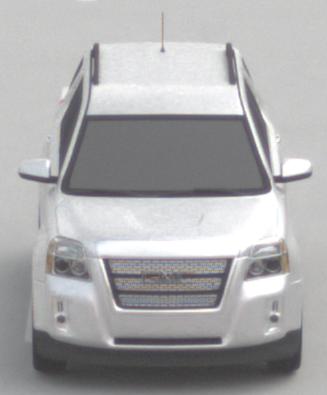
Make: GMC
Model: Terrain
Detailed model: Gen. 1
Model produced from: 2009
Model produced until: 2017
Doors: 5
Color: white
Road condition: dry road
Daytime: morning or afternoon
Contrast: low contrast